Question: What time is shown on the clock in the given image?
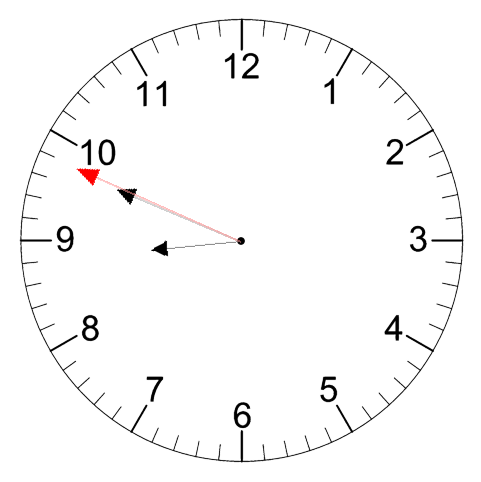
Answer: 08:48:49